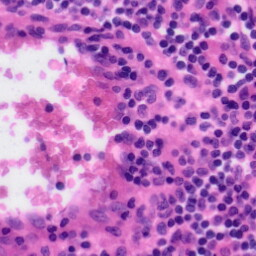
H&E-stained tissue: Tonsil